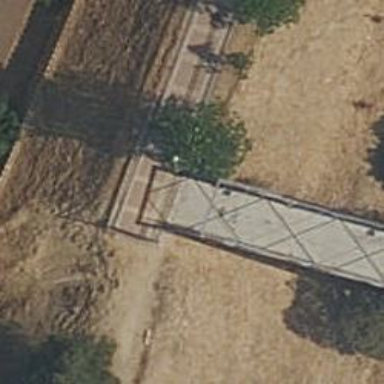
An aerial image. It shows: Footway bridge with concrete surface.